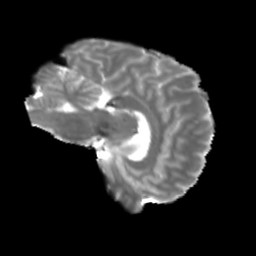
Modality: T2w
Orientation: sagittal
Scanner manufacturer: siemens
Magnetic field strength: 3 T
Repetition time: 4 s
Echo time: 0.0594 s